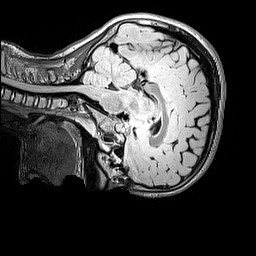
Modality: FLAIR
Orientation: sagittal
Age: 10
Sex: female
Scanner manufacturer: siemens
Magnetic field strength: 3 T
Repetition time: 5 s
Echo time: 0.388 s